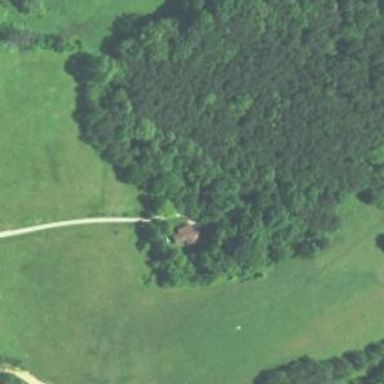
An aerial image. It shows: Driveway.